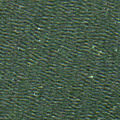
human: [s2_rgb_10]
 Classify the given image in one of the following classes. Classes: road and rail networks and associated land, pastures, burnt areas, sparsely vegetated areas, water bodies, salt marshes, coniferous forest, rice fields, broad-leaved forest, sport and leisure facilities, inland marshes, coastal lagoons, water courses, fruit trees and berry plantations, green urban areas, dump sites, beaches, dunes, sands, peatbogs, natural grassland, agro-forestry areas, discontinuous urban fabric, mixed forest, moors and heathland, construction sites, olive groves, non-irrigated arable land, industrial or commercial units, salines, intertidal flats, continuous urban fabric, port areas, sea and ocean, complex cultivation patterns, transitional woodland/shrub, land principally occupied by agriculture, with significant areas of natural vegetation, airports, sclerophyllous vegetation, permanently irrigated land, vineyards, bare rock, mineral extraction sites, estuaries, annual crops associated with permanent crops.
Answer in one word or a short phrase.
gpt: sea and ocean